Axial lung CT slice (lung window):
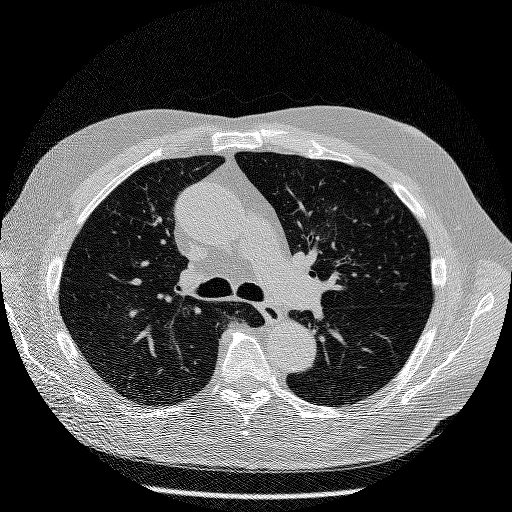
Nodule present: no